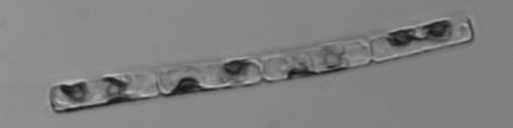
Label: Guinardia_delicatula